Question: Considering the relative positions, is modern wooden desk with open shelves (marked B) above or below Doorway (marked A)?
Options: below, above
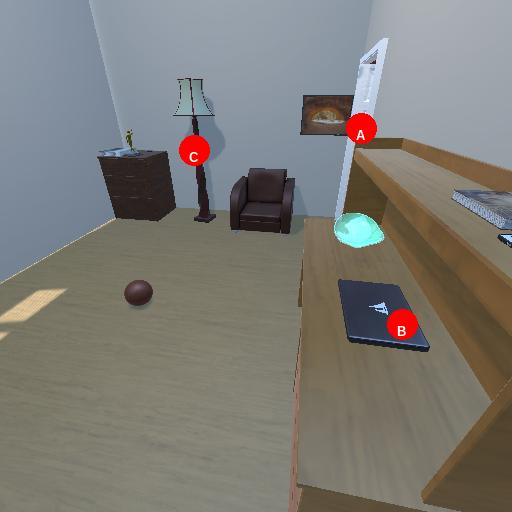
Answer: below